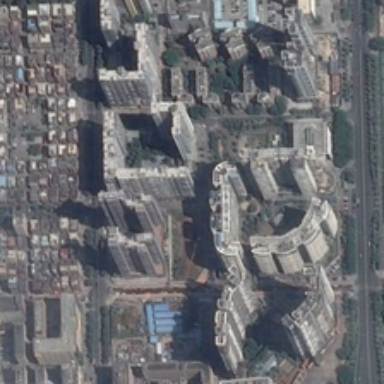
Some tall buildings are in a commercial area .